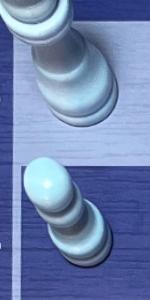
Label: Pawn_White